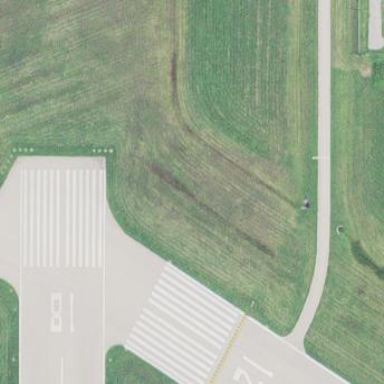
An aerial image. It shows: Paved airport runway.